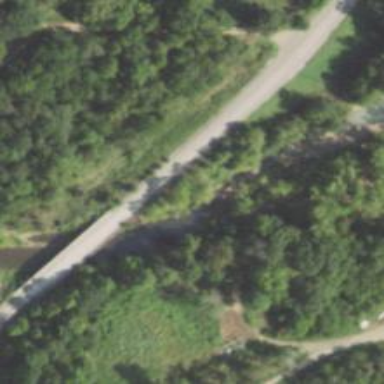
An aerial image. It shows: Residential road with bridge.